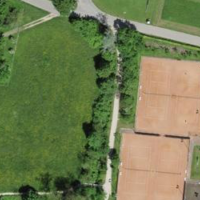
EUNIS habitat code: 25
Species observed at this site:
Cardamine pratensis
Euonymus europaeus